【题型】填空题　【知识点】函数　【难度】medium
若直角坐标平面内两点$P$，$Q$满足条件：\textcircled{1}$P$，$Q$都在函数$y=f(x)$的图像上；\textcircled{2}$P$，$Q$关于原点对称.则称$(P,Q)$是关于函数$y=f(x)$的一个“伙伴点组”（点组$(P,Q)$和点组$(Q,P)$看作同一个“伙伴点组”），\\
\noindent 则下列函数中，恰有两个“伙伴点组”的函数是：\underline{\qquad}.（填写所有正确的序号）\\
\noindent \textcircled{1} $y=\begin{cases} x^3, & x>0 \\ -x-1, & x<0 \end{cases}$ \quad
\textcircled{2} $y=\begin{cases} \dfrac{1}{2}x-1, & x>0 \\ x^2+3x+2, & x<0 \end{cases}$ \quad
\textcircled{3}$y=\begin{cases} x^{\frac{1}{2}}, & x>0 \\ \left(\dfrac{1}{2}\right)^x, & x<0 \end{cases}$ \quad
\textcircled{4} $y=\begin{cases} 3x+\dfrac{1}{2}, & x>0 \\ \mathrm{e}^{-x}, & x<0 \end{cases}$
【解答】
\noindent 【答案】\textcircled{2}\\
\noindent 【分析】根据“伙伴点组”的定义可知，只需要利用图象，作出函数$f(x)$在$x<0$时关于原点对称的图象，利用对称图象与$x>0$时图象的交点个数，即为“伙伴点组”的个数，根据条件进行判断即可.\\
\noindent 【详解】\textcircled{1}函数 $y=-x-1(x<0)$ 关于原点对称的函数为$-y=x-1$，即$y=-x+1$，\\
\noindent 在$x>0$上作出两个函数的图象如图，\\

\noindent 由图象可知两个函数在$x>0$上的交点个数只有一个，所以函数$f(x)$的“伙伴点组”有 1 个，不满足条件；\\
\noindent \textcircled{2}函数$y=x^2+3x+2(x<0)$关于原点对称的函数为$-y=x^2-3x+2$，即$y=-x^2+3x-2$，\\
\noindent 在$x>0$上作出两个函数的图象如图，\\

\noindent 由图象可知两个函数在$x>0$上的交点个数恰有两个，所以函数$f(x)$的“伙伴点组”有 2 个，满足条件；\\
\noindent \textcircled{3}函数$y=\left(\dfrac{1}{2}\right)^x$关于原点对称的函数为$-y=\left(\dfrac{1}{2}\right)^{-x}$，即$y=-2^x$，\\
\noindent 在$x>0$上作出两个函数的图象如图，\\

\noindent 由图象可知两个函数在$x>0$上的交点个数有 0 个，所以函数$f(x)$的“伙伴点组”有 0 个，不满足条件；\\
\noindent \textcircled{4}函数$y=\mathrm{e}^{-x}(x<0)$关于原点对称的函数为$-y=\mathrm{e}^{x}$，即$y=-\mathrm{e}^{x}$，\\
\noindent 在$x>0$上作出两个函数的图象如图，\\

\noindent 由图象可知两个函数在$x>0$上的交点个数有 0 个，所以函数$f(x)$的“伙伴点组”有 0 个，不满足条件；\\
\noindent 故答案为：\textcircled{2}
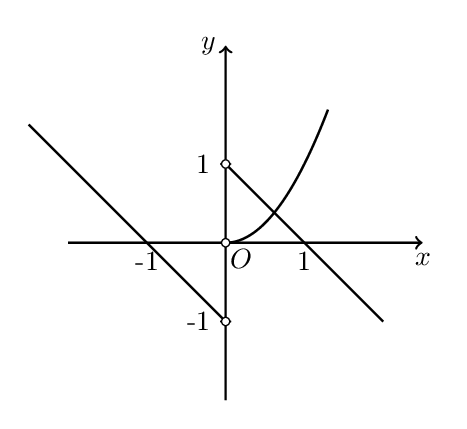
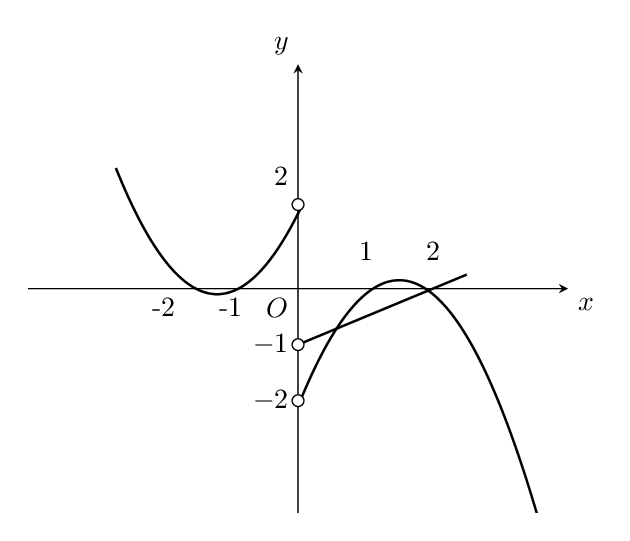
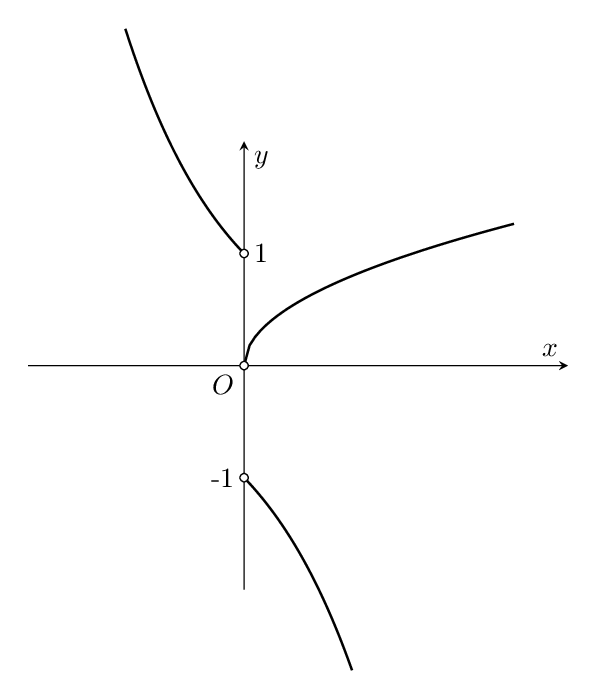
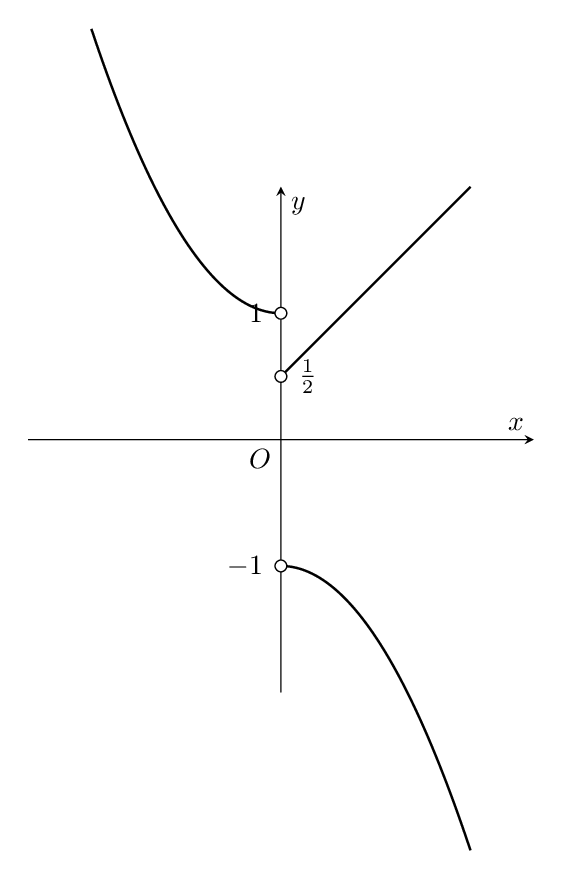